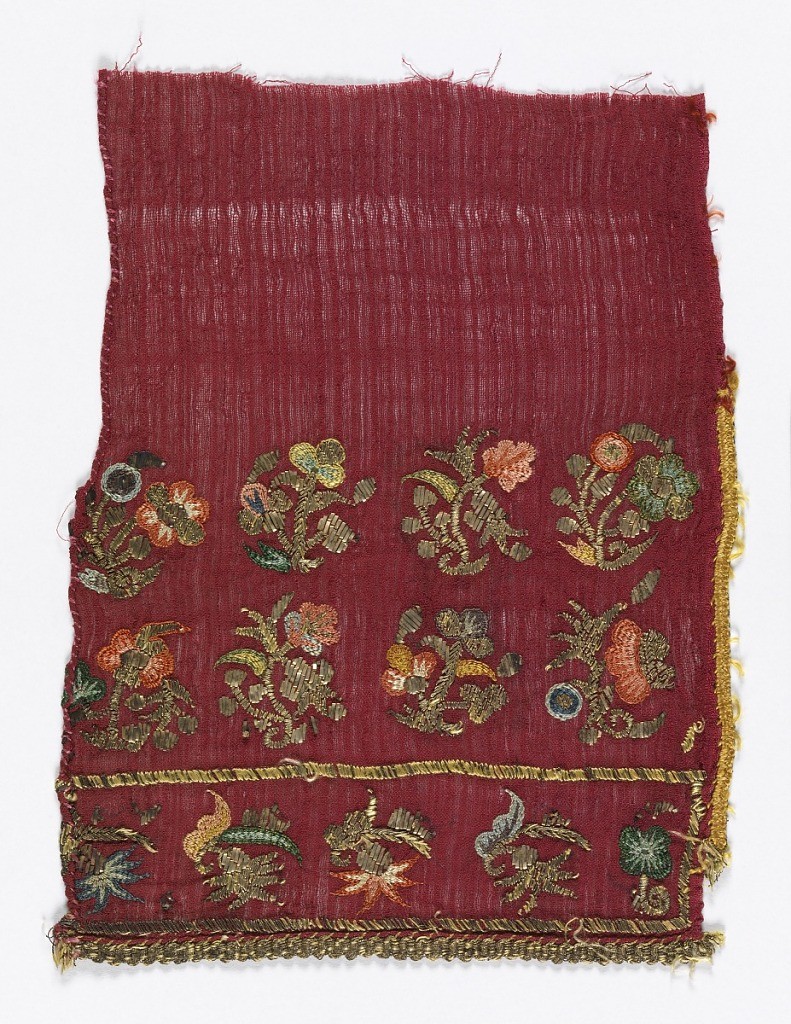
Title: Textile
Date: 19th century
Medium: cotton, silk and metal Technique: embroidery
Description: Sheer red muslin embroidered in floral border design in colored silks and metal strips and metal wound on silk in a variety of stitches.